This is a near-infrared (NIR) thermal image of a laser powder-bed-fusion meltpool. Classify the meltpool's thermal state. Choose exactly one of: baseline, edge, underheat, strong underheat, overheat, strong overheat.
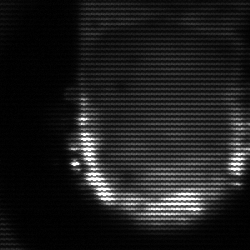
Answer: baseline